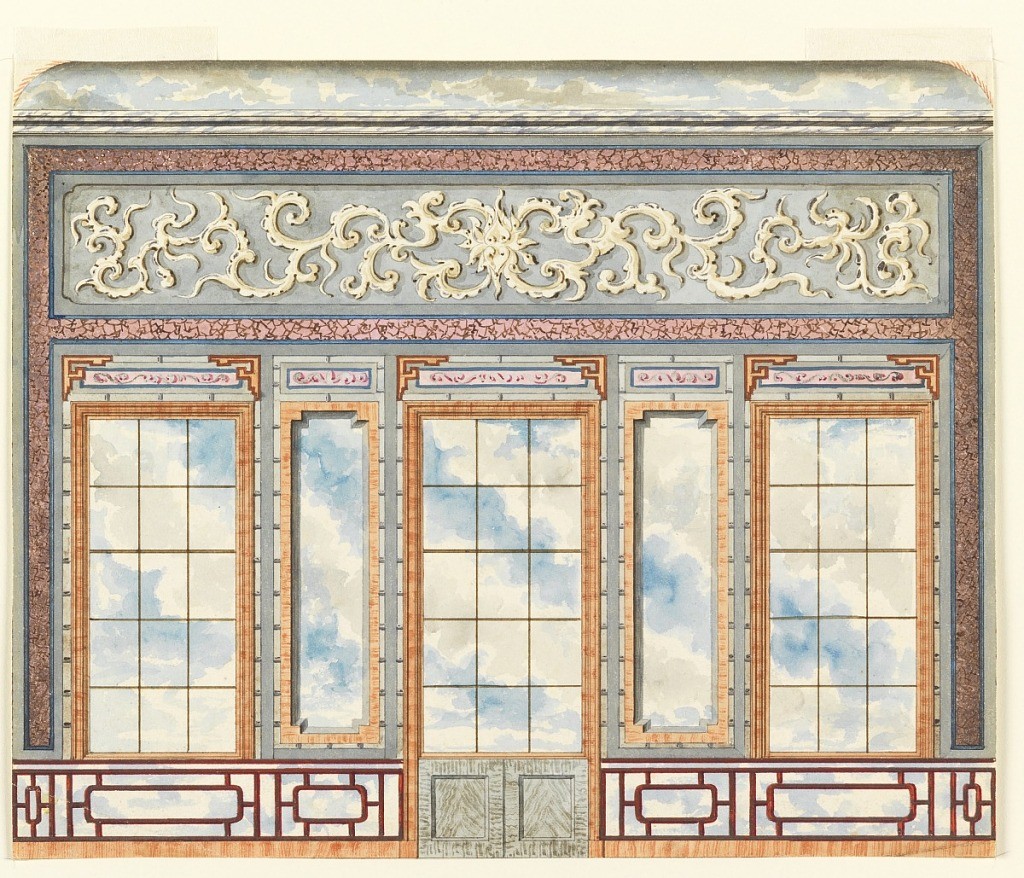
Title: Entrance Hall, West Wall, Royal Pavilion, Brighton
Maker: Frederick Crace, English, 1779–1859
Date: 1802 or earlier
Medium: Brush and watercolor, pen and ink on paper
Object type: Drawing
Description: Elevation of a wall, with a painted decoration of a series of panels giving the illusion of window openings with a cloudy sky behind them. A dado of lattice work, with sky behind it. Upper section of wall with painted decoration in marbleized border. Section of ceiling with painted sky is shown above.